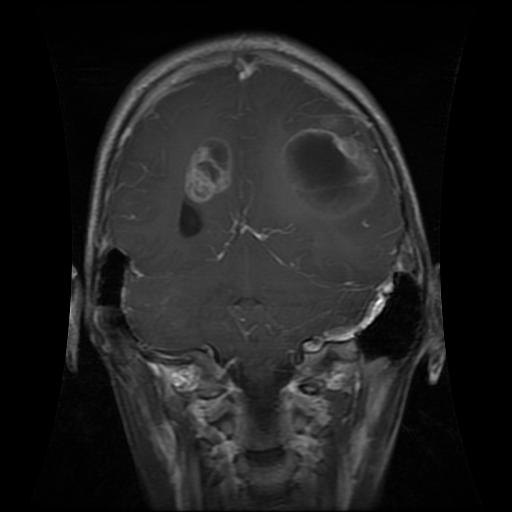
Label: glioma